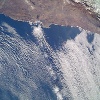
Label: cloud